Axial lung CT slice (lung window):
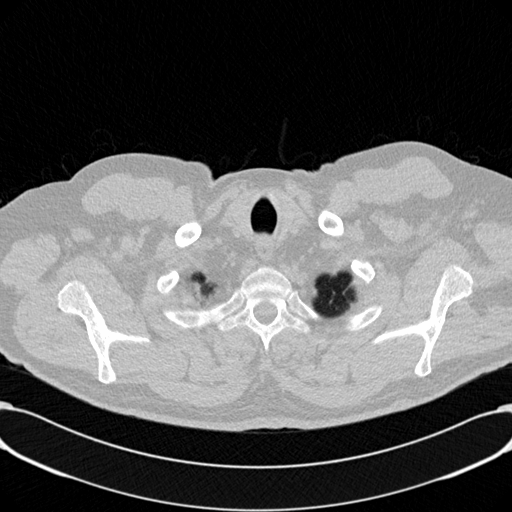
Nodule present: no